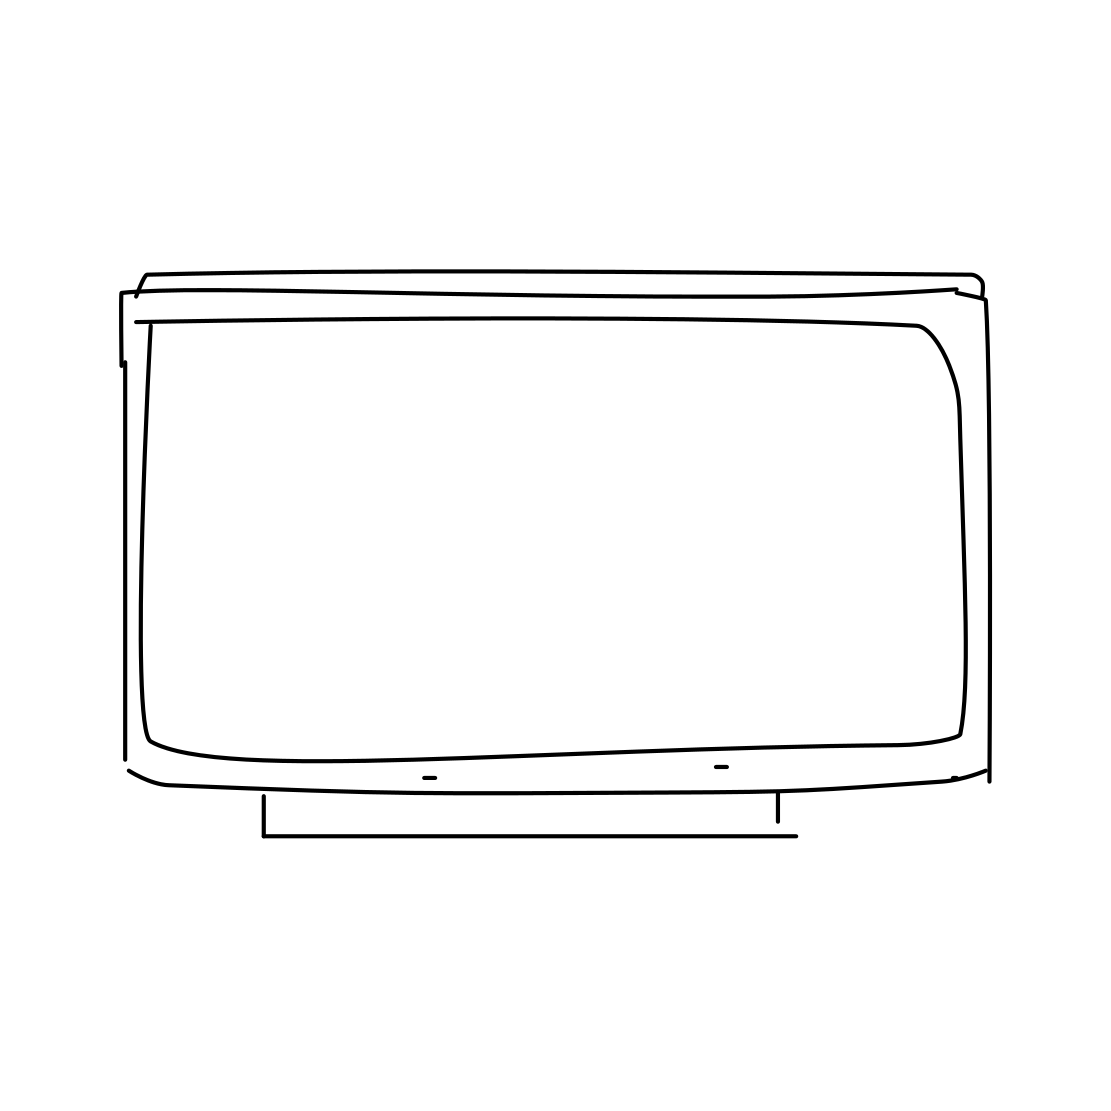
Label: tv